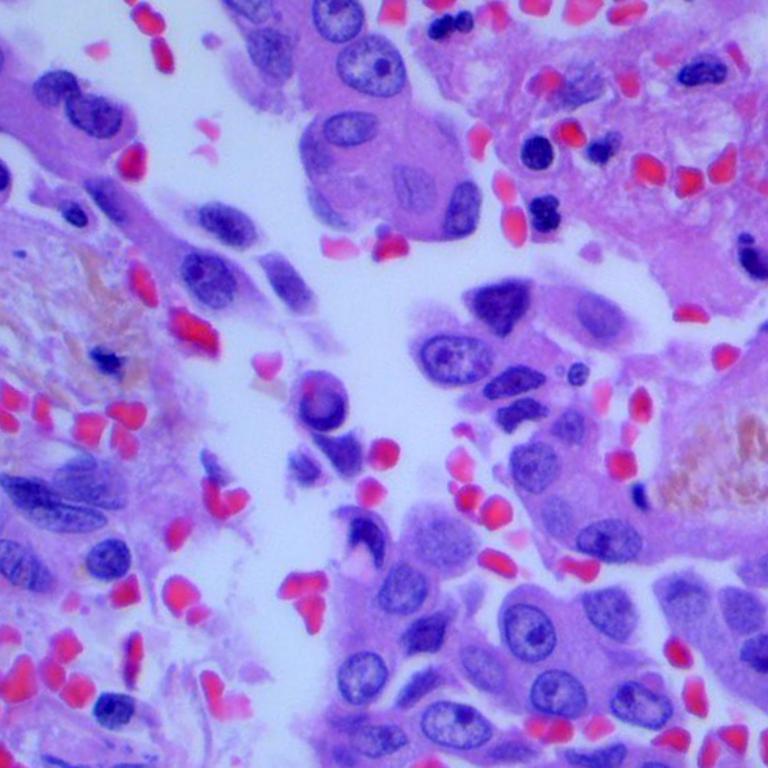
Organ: lung
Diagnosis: adenocarcinomas